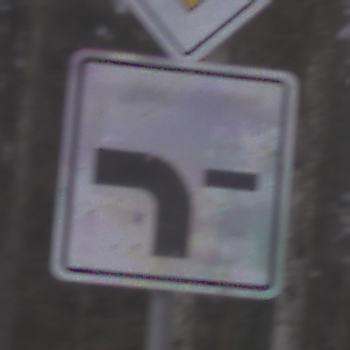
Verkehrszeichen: VerlaufVorfahrtsstrasse6
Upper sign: Vorfahrtsstrasse
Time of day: Midday
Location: Outdoor (Nature)
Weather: Overcast
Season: Autumn
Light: Natural